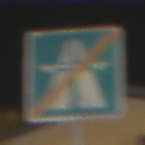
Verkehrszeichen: EndeAutbahn
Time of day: Night
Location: Outdoor (Urban)
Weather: PartlyCloudy
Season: NotSpecified
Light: Artificial